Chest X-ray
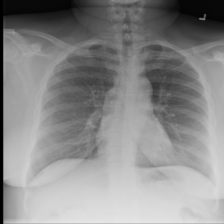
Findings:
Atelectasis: negative
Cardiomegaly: negative
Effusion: negative
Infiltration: negative
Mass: negative
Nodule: negative
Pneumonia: negative
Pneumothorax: negative
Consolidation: negative
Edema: negative
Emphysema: negative
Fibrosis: negative
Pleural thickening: negative
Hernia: negative